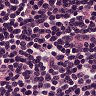
Metastatic tissue present: no